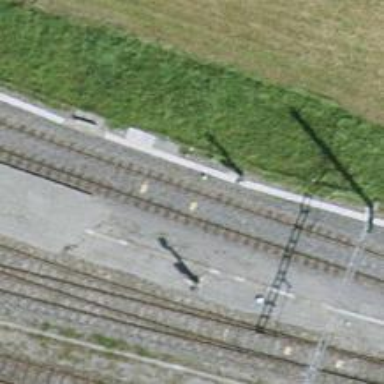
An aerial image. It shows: Single-track electrified railway with contact line.